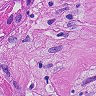
Metastatic tissue present: yes